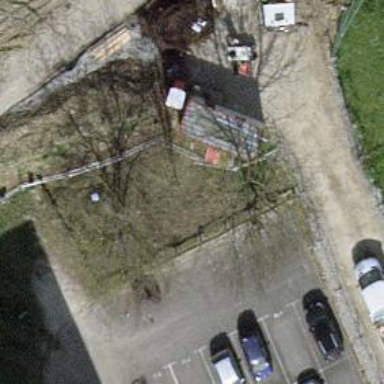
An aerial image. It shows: Bicycle parking area with wall loops.